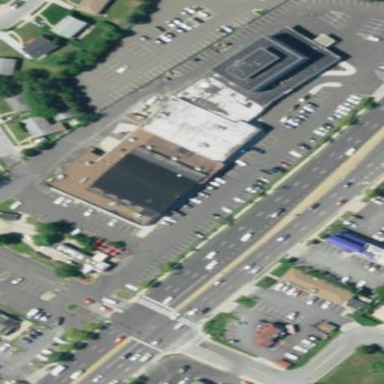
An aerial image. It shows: Retail area.